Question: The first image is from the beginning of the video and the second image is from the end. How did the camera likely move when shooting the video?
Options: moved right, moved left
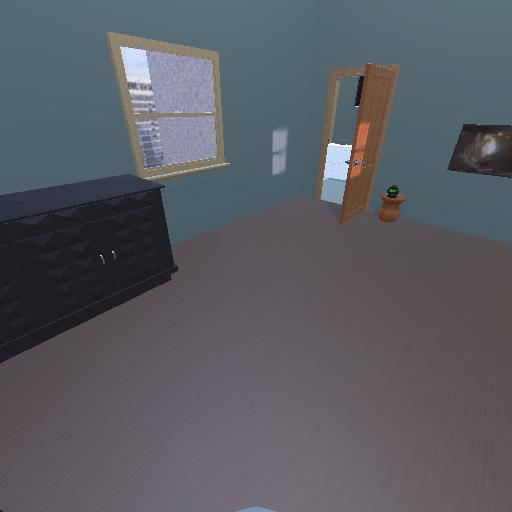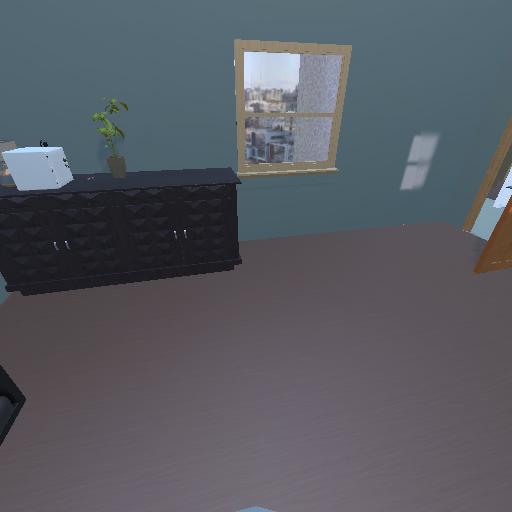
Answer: moved right